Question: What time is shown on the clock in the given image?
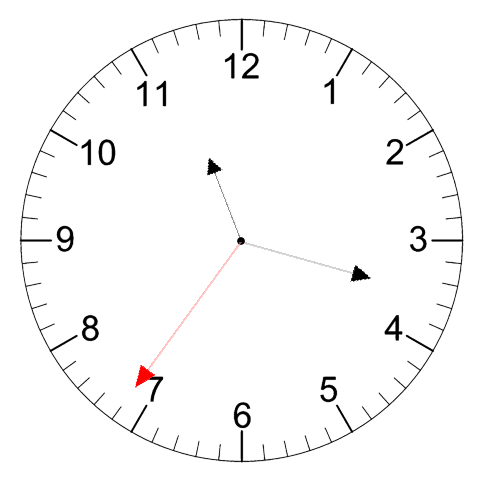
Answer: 11:17:36